The plot shows how the frequency content of a bearing vibration signal evolves over time (STFT spectrogram). Determine the bearing's health state. Answer with exactly one of: normal, inner_race, outer_race, ball.
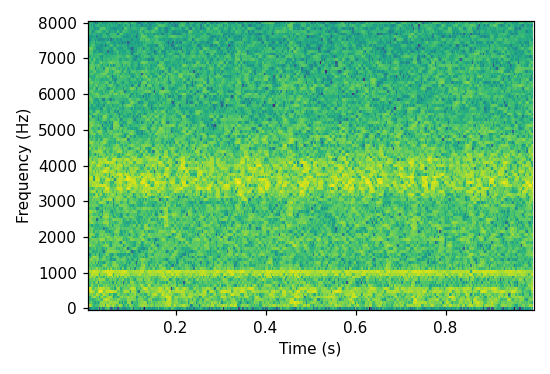
Answer: normal